Field crop: maize
Growth stage: 1
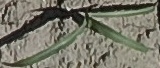
Species: sorghum